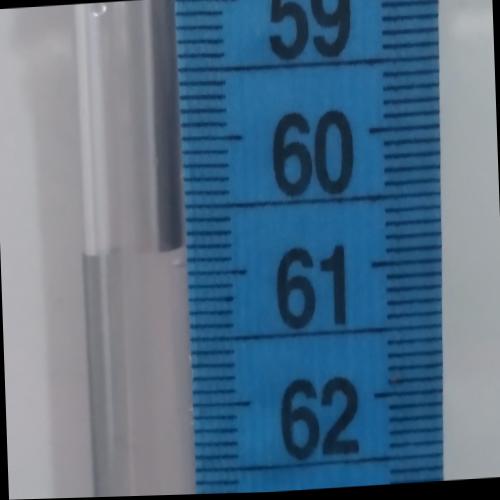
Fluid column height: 60.8 cm